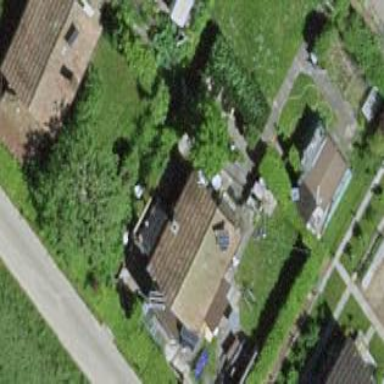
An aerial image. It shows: Bungalow.